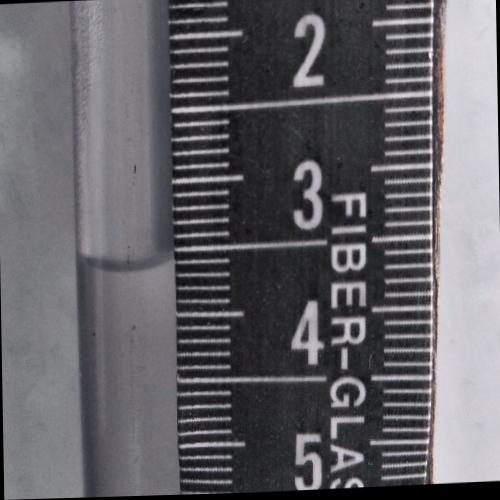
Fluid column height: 3.6 cm